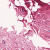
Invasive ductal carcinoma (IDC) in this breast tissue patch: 0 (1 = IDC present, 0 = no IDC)